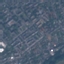
Label: Residential